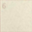
Piece: xx